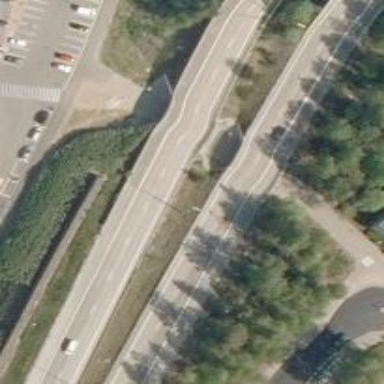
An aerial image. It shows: Asphalt cycleway.